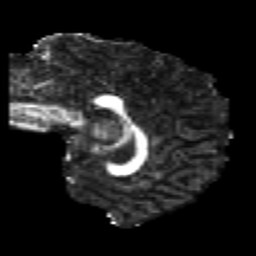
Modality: FA
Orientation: sagittal
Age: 22
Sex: male
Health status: healthy
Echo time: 0.074 s